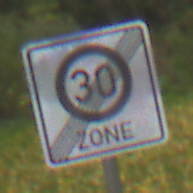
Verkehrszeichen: EndeZone30
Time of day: Midday
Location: Outdoor (Nature)
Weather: Overcast
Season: Autumn
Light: Natural